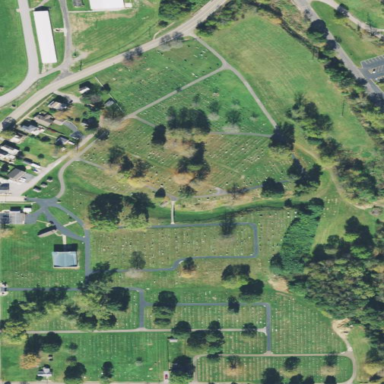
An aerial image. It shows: Graveyard.